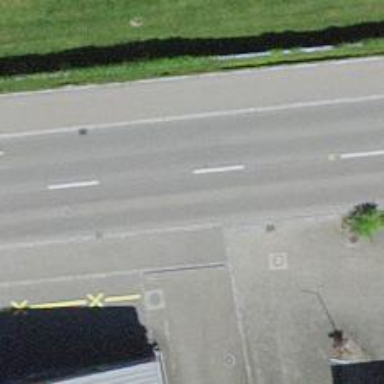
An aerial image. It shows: Public transport stop position.